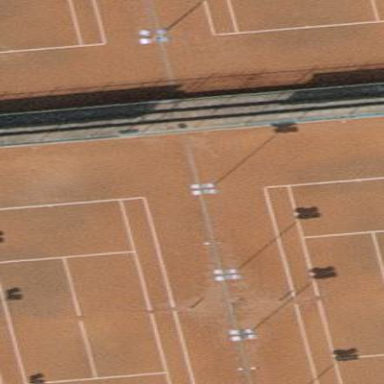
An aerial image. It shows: Tennis court in leisure pitch.